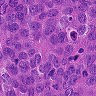
Metastatic tissue present: yes